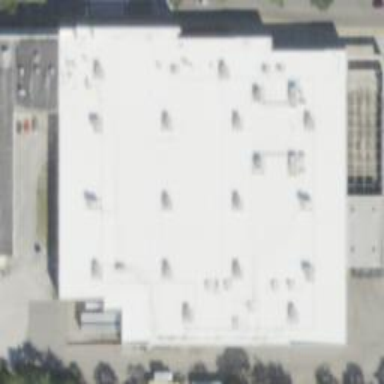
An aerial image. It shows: Department store building.